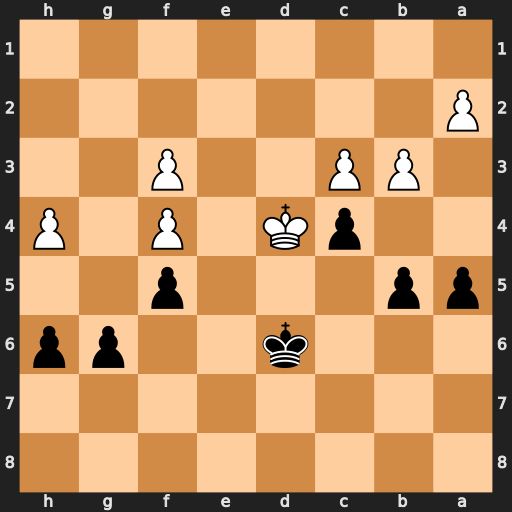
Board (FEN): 8/8/3k2pp/pp3p2/2pK1P1P/1PP2P2/P7/8
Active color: b
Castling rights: -
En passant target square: -
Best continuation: cxb3 axb3 a4 bxa4 bxa4